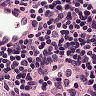
Metastatic tissue present: no